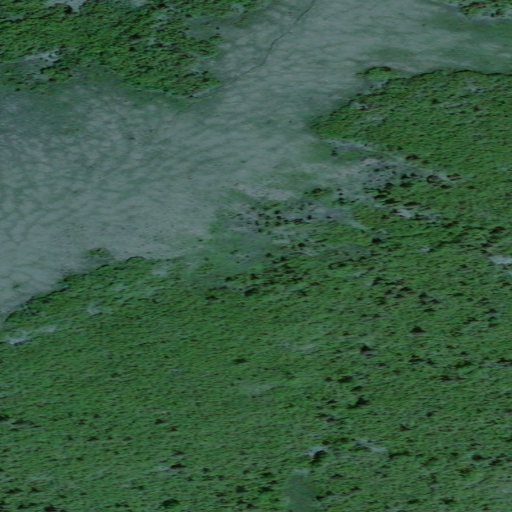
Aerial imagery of ridge(s) in Alaska named Paimiut Hills containing only unknown